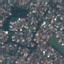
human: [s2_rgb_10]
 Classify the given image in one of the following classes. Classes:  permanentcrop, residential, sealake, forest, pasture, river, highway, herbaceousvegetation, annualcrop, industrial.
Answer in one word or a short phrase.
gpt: Residential